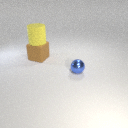
large yellow rubber cylinder above large brown rubber cube